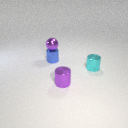
small purple metal sphere above small blue metal cylinder